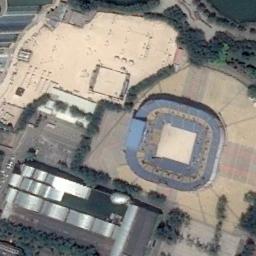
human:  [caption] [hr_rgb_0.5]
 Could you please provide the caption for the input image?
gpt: The stadium has a blue roof on two sides .

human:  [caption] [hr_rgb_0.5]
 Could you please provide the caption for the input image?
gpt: The square stadium is built on bare land next to the buildings and vegetation .

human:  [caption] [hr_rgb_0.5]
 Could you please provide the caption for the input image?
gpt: The stadium is on the bare land next to some trees .

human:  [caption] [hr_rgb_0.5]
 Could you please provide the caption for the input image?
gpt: There are many buildings of different shapes and sizes next to the stadium .

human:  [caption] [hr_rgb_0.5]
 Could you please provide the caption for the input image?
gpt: There are some farmlands and green trees beside the stadium .